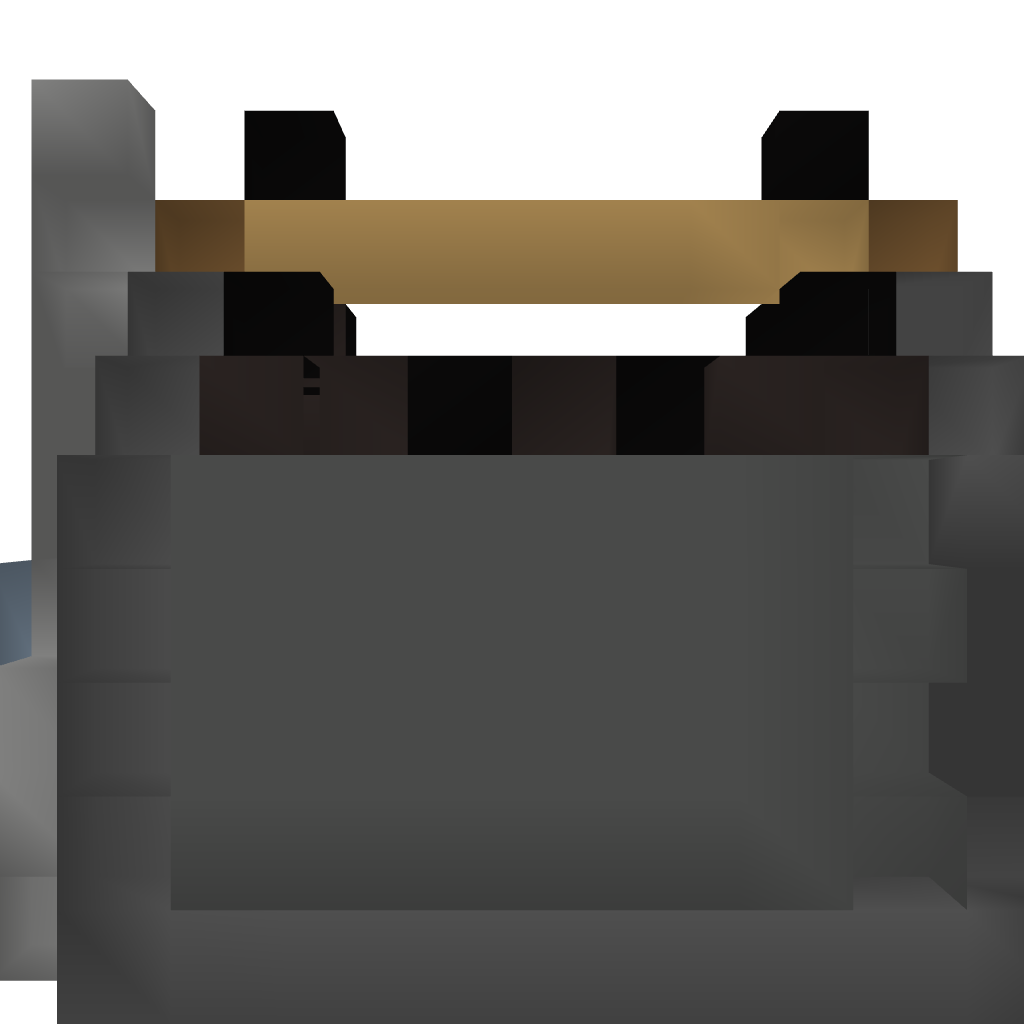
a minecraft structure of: Hardware Store